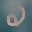
Label: 2